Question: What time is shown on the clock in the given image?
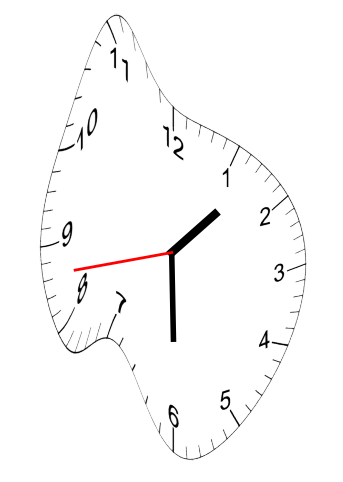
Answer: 01:29:43